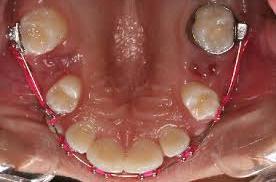
Condition: hypodontia